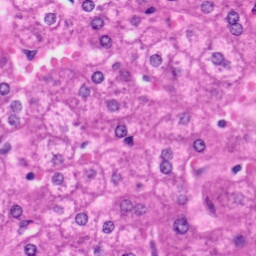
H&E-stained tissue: Liver